Question: There are a image that read in 'cv::Mat' format and I only want to remain a rectangle region to be detect in the center of image. I tried the 'cvCopy' approach, but it required the image format as 'cvArr' and does any guys have any idea how to implement that still use 'Mat' format as well?
---
There is my code and screenshot for creating a mask and it seems strange that the size of mask did not match with the original frame. Any tips here please?
'''
*cap >> frame1;
Rect roi(100,100,100,100);
for(int i =0; i<frame1.rows; i++)
{
for(int j=0; j<frame1.cols;j++)
{
if(!roi.contains(Point(i,j)))
{
frame1.at<uchar>(i,j) = 0;
}
}
}
'''

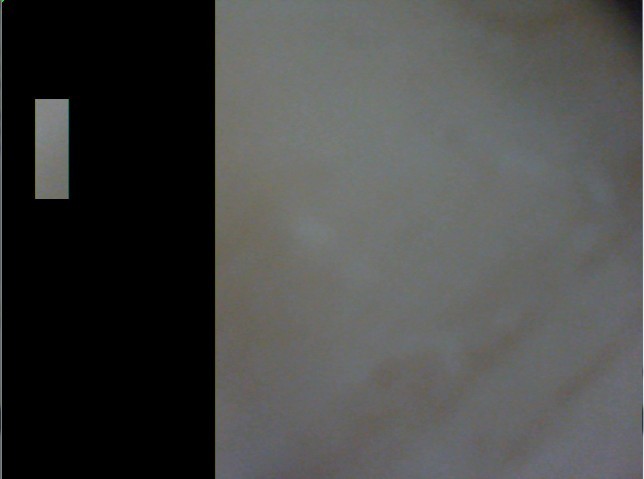
Answer: Simply create new image, that refers to same data.
'''
cv::Rect const mask(x1, y1, x2, y2);
cv::Mat roi = image(mask);
'''
Now you can do processing. All changes on roi will appply on image too.